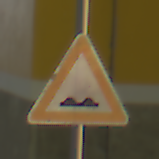
Verkehrszeichen: UnebeneFahrbahn
Umgebung: Indoor, Special
Tageszeit: NotSpecified
Wetter: NotSpecified
Licht: Artificial
Jahreszeit: NotSpecified
Kontrast: HighContrast